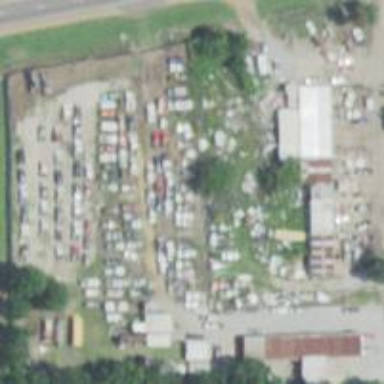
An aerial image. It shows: Scrap yard situated in industrial area.